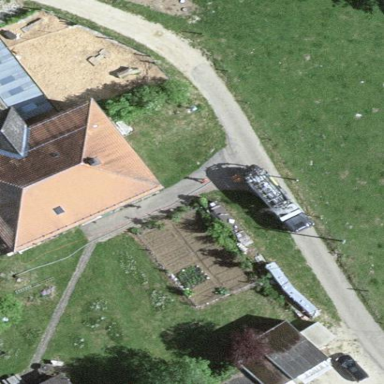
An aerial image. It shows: Guest house located on farm.